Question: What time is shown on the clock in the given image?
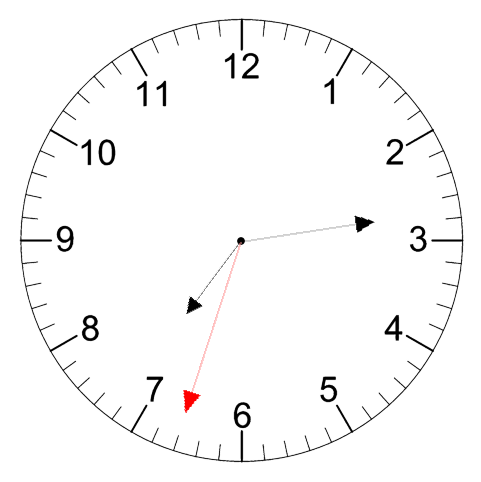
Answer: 07:13:33